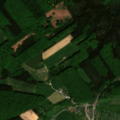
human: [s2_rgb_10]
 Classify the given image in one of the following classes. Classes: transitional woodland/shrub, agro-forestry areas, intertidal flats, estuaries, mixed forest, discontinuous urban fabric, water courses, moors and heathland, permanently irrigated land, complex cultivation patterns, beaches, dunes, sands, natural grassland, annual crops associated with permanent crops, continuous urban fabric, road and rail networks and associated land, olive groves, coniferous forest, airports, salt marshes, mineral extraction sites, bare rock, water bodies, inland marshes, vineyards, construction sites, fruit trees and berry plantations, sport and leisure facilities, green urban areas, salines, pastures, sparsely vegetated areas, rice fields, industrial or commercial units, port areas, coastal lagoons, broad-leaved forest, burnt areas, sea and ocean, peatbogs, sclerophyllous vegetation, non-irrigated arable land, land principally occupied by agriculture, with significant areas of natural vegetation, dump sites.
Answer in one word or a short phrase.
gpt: complex cultivation patterns, coniferous forest, mixed forest